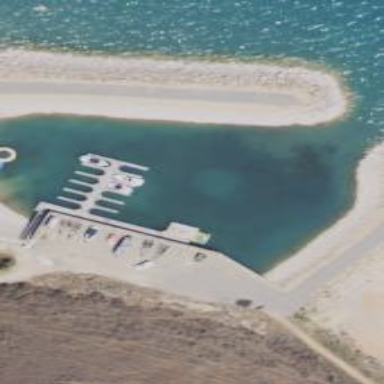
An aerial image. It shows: Marina on leisure land.